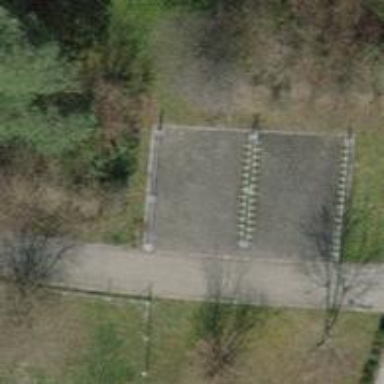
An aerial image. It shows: Bicycle parking area.